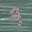
Label: 3